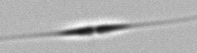
Label: Cylindrotheca